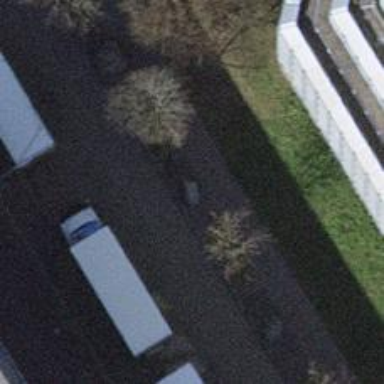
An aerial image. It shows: Block barrier.